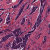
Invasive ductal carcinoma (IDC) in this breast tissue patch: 1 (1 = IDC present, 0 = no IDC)